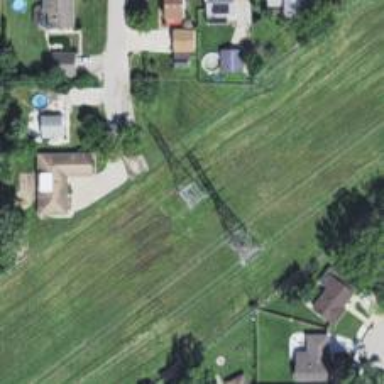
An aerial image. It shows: Power tower.